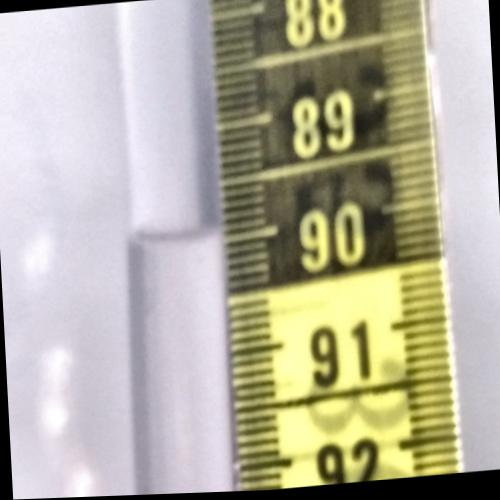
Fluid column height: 90.0 cm